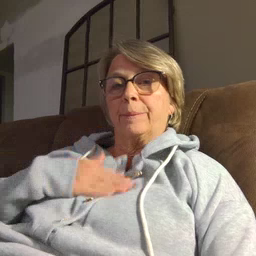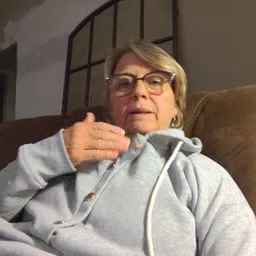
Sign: happy